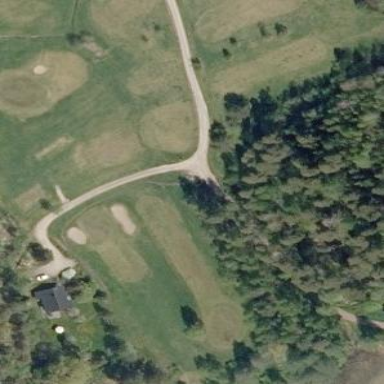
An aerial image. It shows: Golf fairway surrounded by grass.